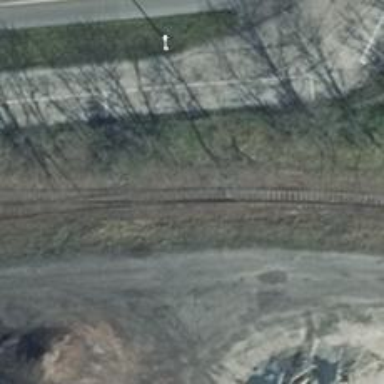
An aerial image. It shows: Railway spur service.